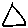
Label: triangle